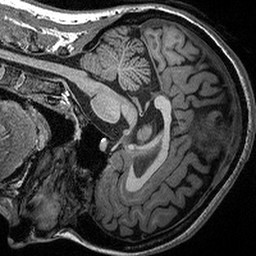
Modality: T1w
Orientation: sagittal
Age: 28
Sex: female
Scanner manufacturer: siemens
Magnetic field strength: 3 T
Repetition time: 2.3 s
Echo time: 0.00298 s